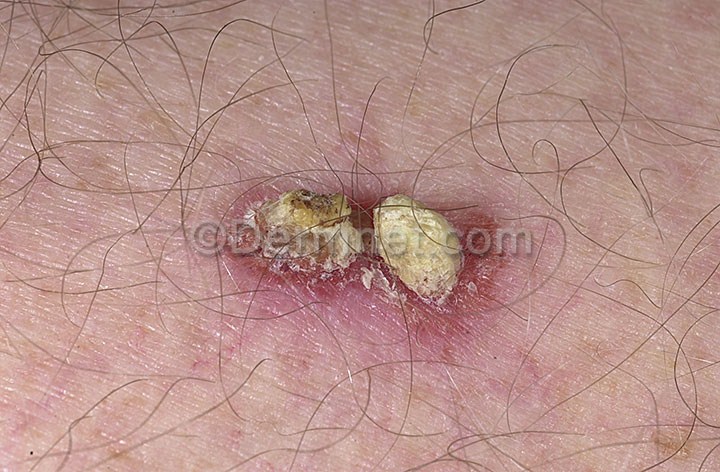
Disease: Actinic Keratosis Basal Cell Carcinoma and other Malignant Lesions